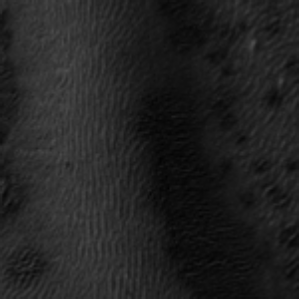
Label: frost